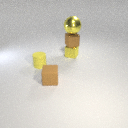
small yellow metal cube to the right of small yellow rubber cylinder